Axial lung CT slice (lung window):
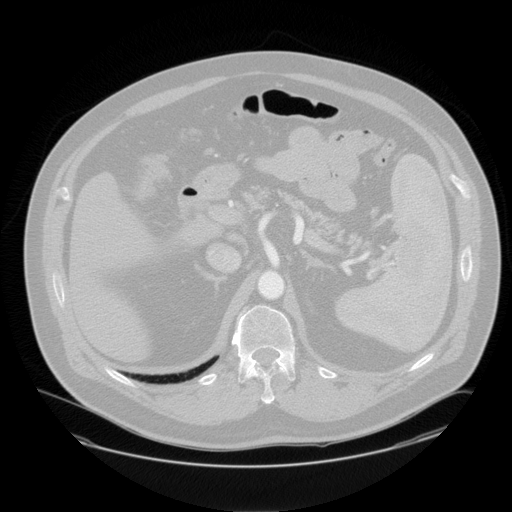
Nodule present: no